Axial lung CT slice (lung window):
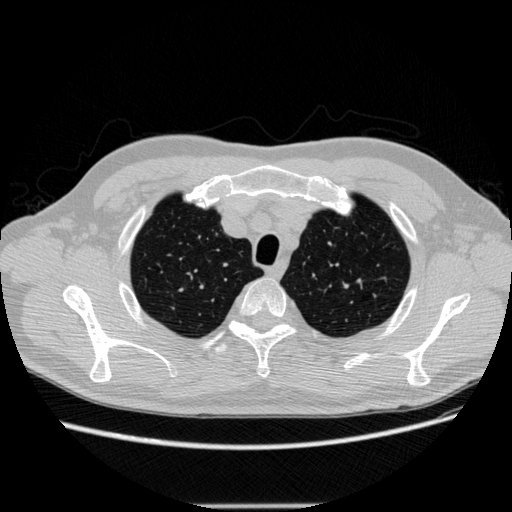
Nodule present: no